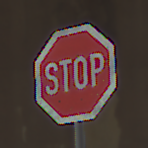
Verkehrszeichen: Stop
Umgebung: Roofed, Beach
Tageszeit: Midday
Wetter: Overcast
Licht: Natural
Jahreszeit: NotSpecified
Kontrast: LowContrast